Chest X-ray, AP view. Patient: 39 years old, sex M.
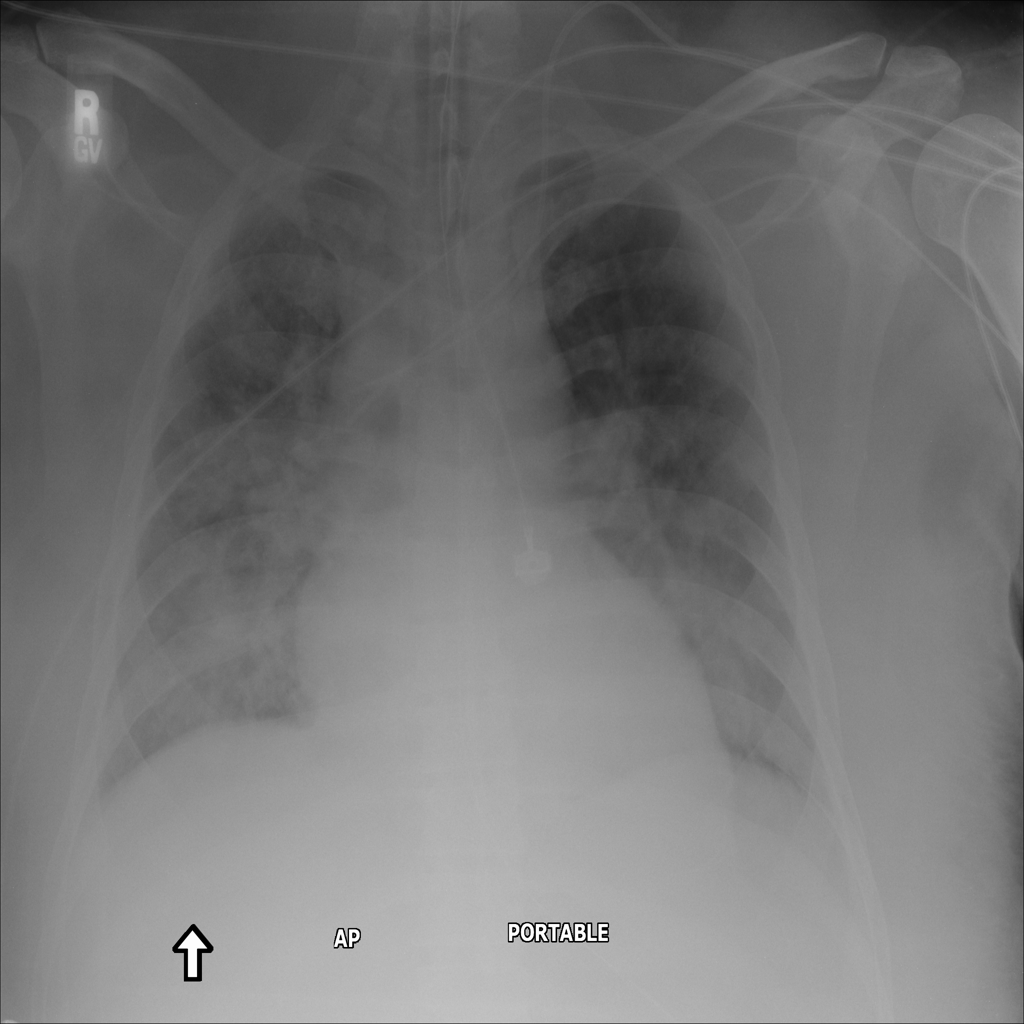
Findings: No Finding